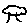
Label: tree